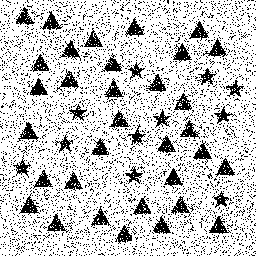
Squares: 0
Triangles: 33
Stars: 11
Total shapes: 44